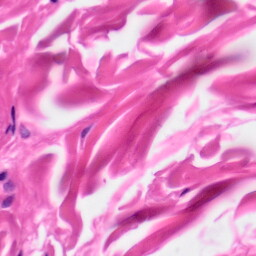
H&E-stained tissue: Skin